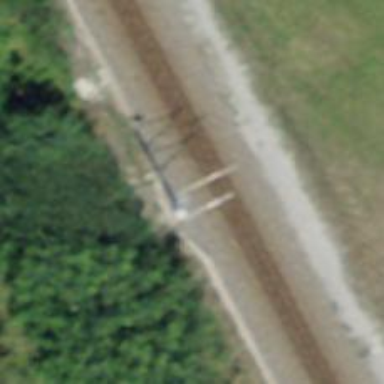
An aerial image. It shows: Catenary mast for power lines.